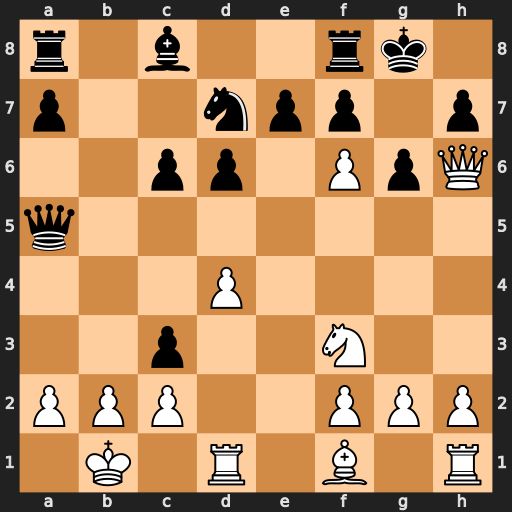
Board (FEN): r1b2rk1/p2npp1p/2pp1PpQ/q7/3P4/2p2N2/PPP2PPP/1K1R1B1R
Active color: w
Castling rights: -
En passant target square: -
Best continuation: Qg7#